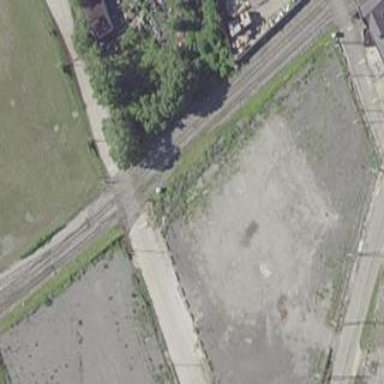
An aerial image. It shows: Brownfield area.